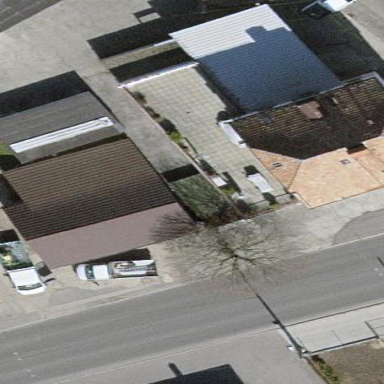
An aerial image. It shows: Simple house.